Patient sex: M
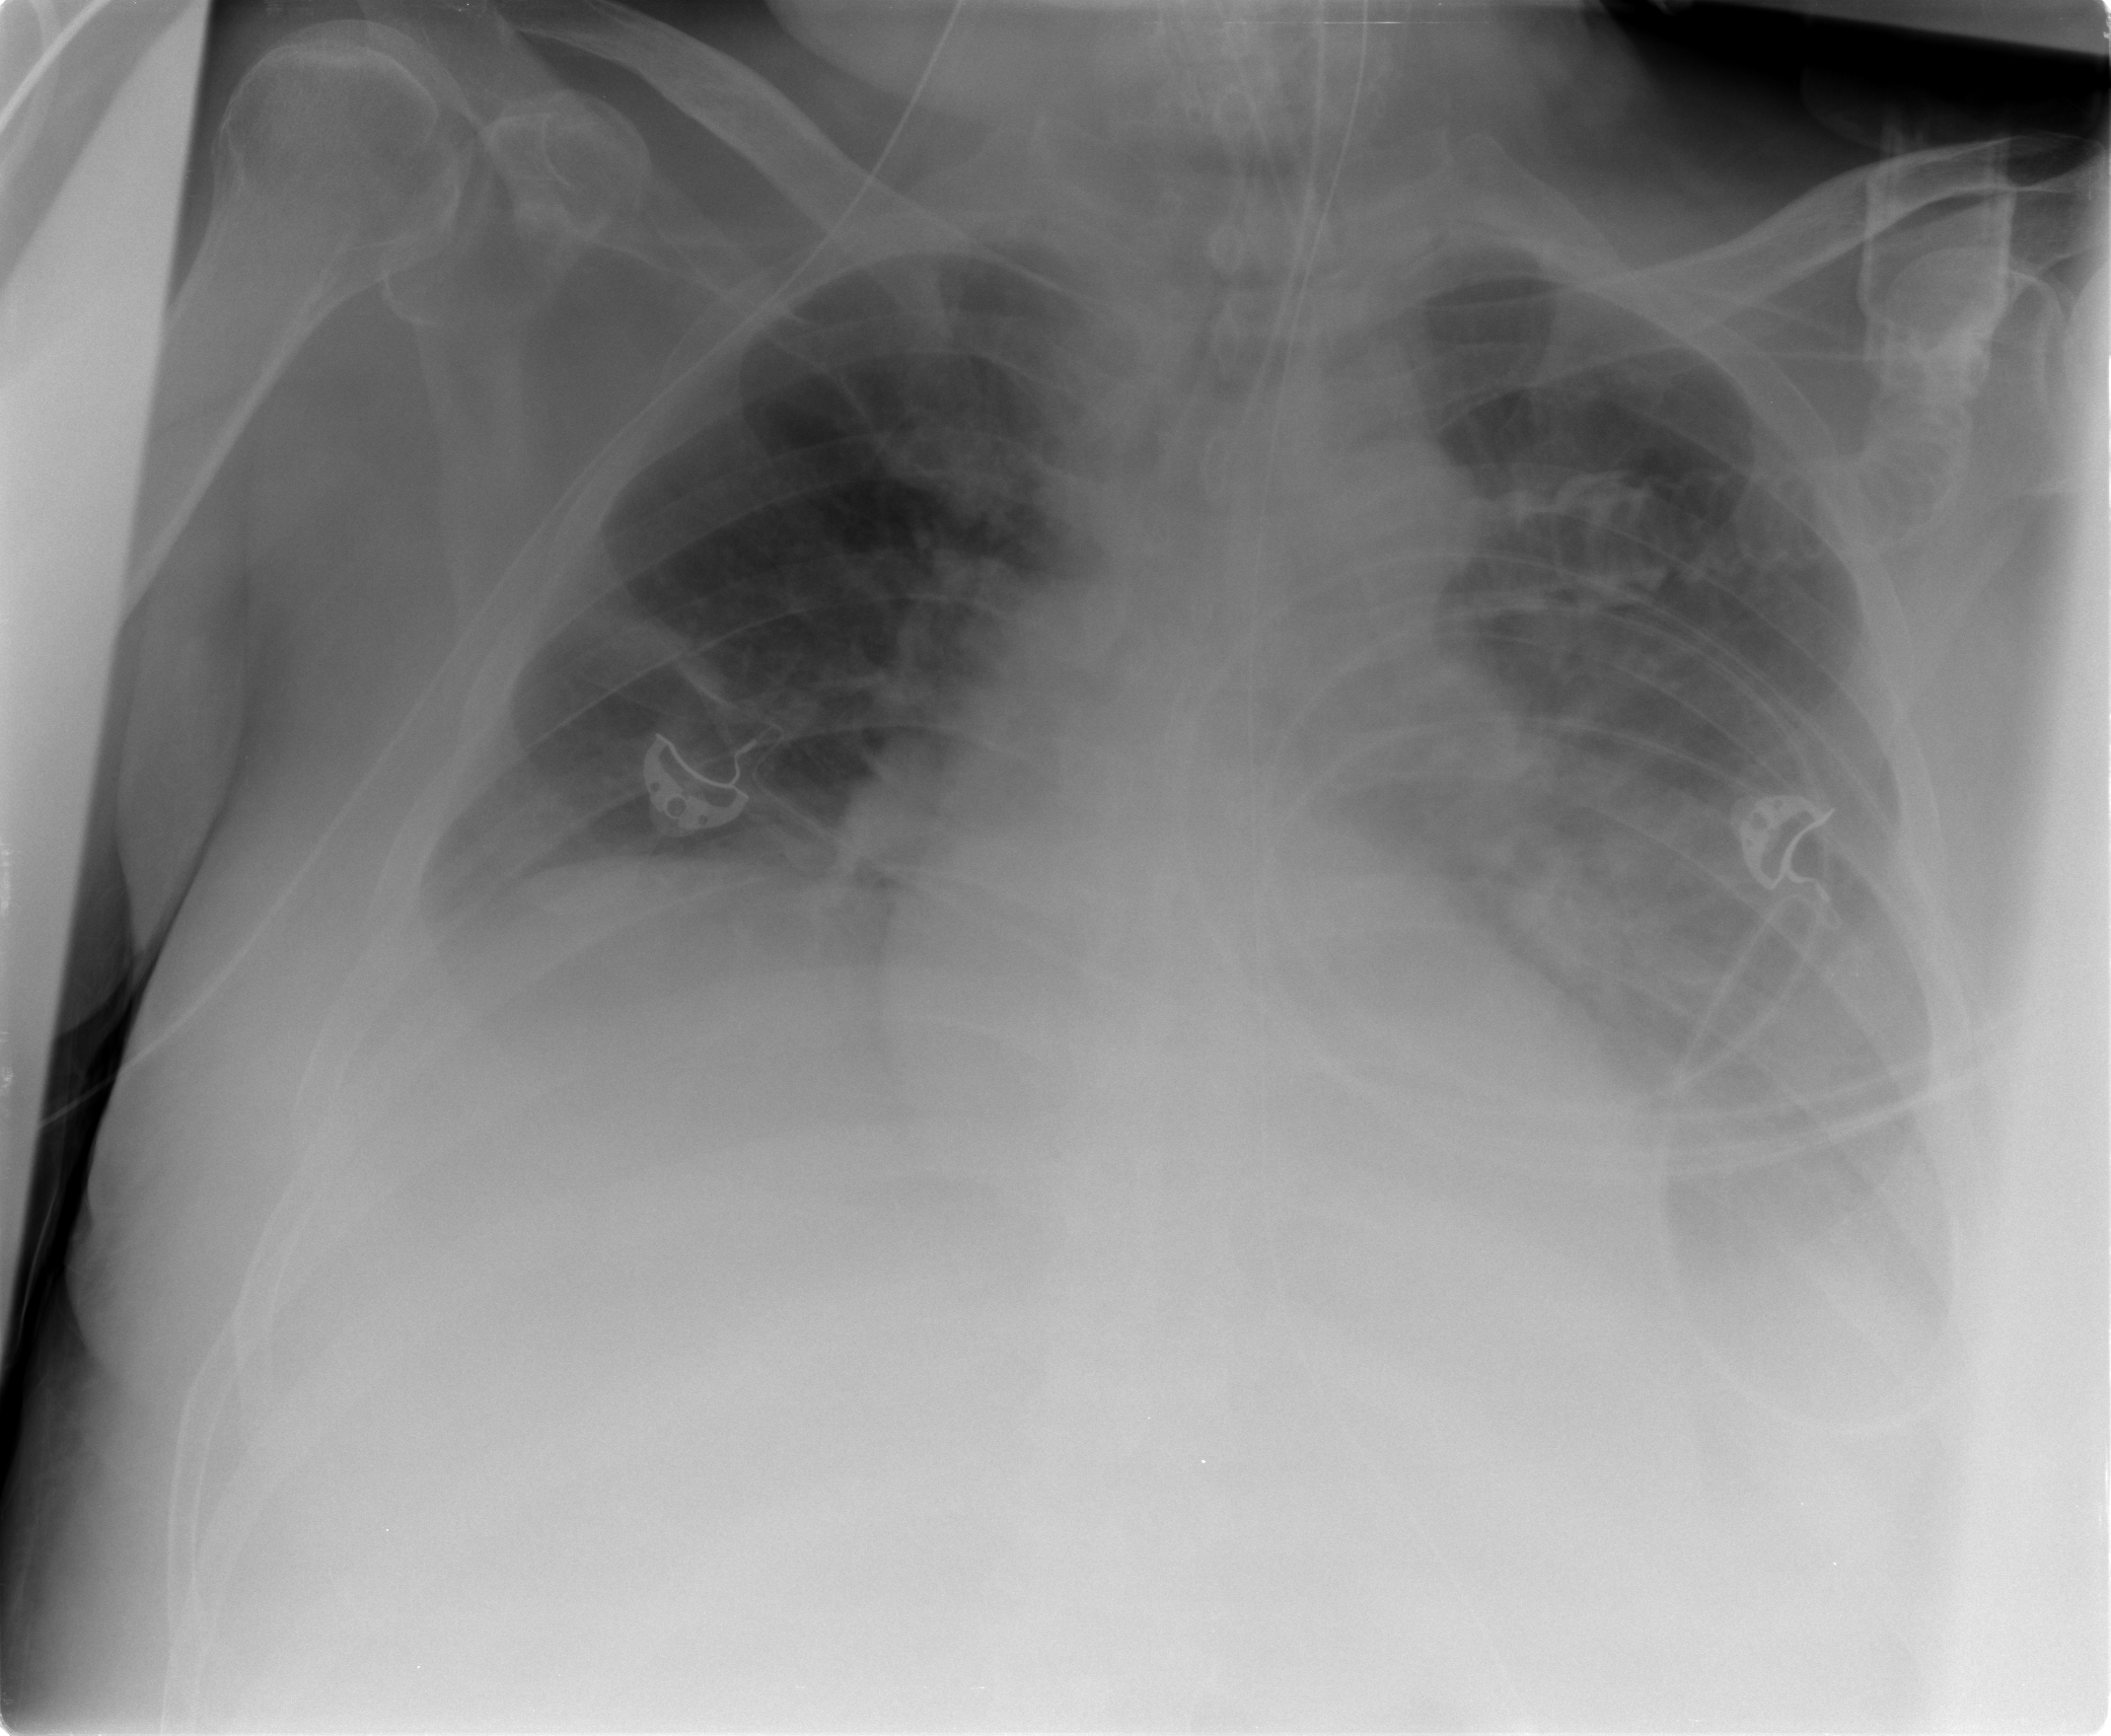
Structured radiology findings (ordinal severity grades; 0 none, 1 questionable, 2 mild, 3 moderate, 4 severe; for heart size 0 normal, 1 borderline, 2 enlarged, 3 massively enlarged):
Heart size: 0
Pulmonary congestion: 2
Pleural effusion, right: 1
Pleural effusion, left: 3
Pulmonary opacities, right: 0
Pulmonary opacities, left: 0
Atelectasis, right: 2
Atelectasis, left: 2